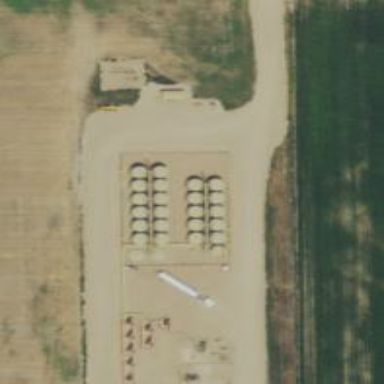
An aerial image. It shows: Storage tank that is man-made.